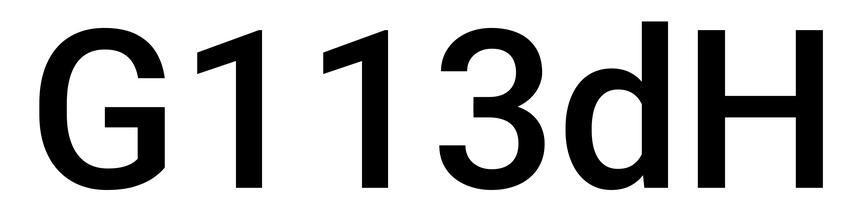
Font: Roboto_Medium